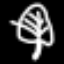
Label: leaf